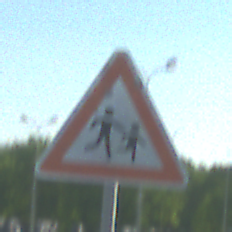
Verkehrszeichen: KinderLinks
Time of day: MorningAfternoon
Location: Outdoor (Suburban)
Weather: PartlyCloudy
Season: NotSpecified
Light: Natural